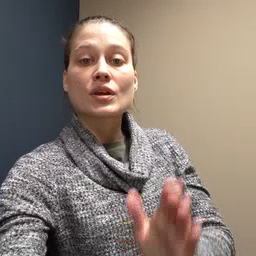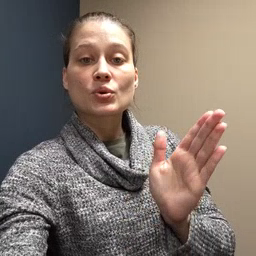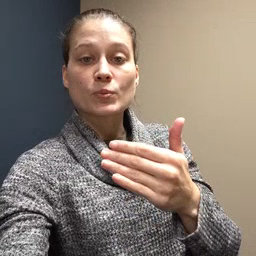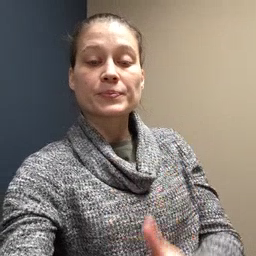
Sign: room